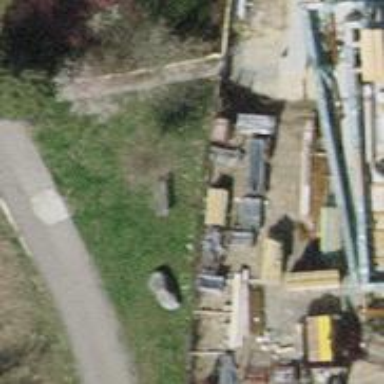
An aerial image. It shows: Bench for seating.